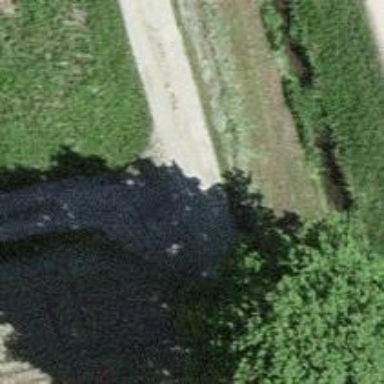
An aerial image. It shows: Unpaved track road with grade3 tracktype.